九年级 · 变换几何
如图, $\triangle D E F$ 是由 $\triangle A B C$ 经过位似变换得到的, 点 $O$ 是位似中心, $D, E, F$ 分别是 $O A, O B, O C$ 的中点, 则 $\triangle D E F$ 与 $\triangle A B C$ 的面积比是. ( )

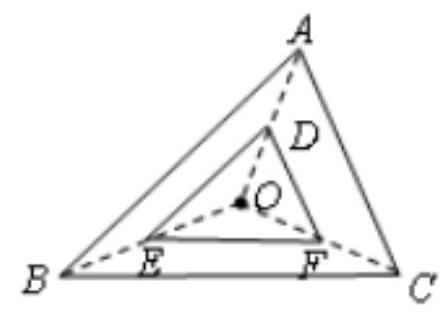
A. $1: 6$
B. $1: 5$
C. $1: 4$
D. $1: 2$

第 II 卷（非选择题）


答案: C
解析: 【分析】

本题考察相似比以及相似比性质.

利用面积比等于相似比的平方即可.

【解答】

解: 不难得出 $\triangle D E F \sim \triangle A B C$, 相似比为 $\frac{O D}{O A}=\frac{1}{2}$,

故 $\frac{S_{\triangle D E F}}{S_{\triangle A B C}}=\left(\frac{O D}{O A}\right)^{2}=\frac{1}{4}$,

故选 $C$.